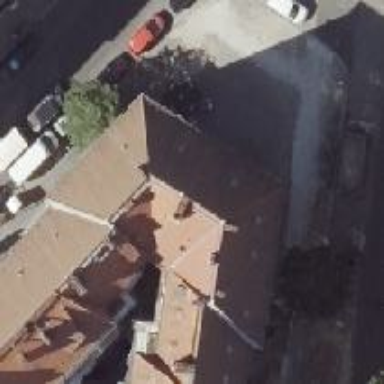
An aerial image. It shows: Cafe.